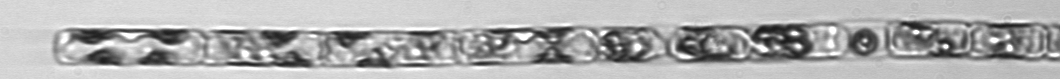
Label: Guinardia_delicatula_TAG_internal_parasite